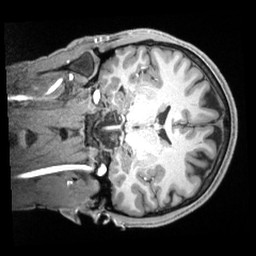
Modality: T1w
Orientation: coronal
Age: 23
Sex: male
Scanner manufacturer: siemens
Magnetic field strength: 3 T
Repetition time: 2.4 s
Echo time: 0.00226 s